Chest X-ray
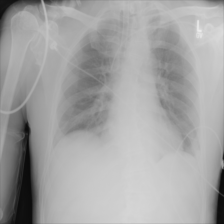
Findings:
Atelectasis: positive
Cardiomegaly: negative
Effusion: negative
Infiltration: negative
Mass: negative
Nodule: negative
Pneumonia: negative
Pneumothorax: negative
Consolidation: negative
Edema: negative
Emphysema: negative
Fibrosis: negative
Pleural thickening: negative
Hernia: negative